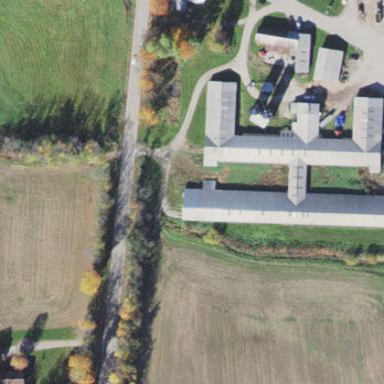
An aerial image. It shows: Cowshed building.